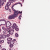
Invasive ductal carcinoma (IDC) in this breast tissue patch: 0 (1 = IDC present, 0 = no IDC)